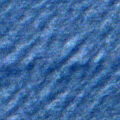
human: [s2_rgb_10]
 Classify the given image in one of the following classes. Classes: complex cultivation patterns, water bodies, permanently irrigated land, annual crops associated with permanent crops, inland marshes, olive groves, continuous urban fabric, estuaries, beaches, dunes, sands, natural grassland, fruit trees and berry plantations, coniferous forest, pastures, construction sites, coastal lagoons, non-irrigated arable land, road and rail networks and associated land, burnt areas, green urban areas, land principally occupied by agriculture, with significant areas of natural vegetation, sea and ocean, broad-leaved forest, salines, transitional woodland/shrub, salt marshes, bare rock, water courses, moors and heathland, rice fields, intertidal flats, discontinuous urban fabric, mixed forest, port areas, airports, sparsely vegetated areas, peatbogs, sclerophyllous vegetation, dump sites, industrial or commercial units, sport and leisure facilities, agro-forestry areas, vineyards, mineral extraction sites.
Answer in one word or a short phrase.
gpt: sea and ocean